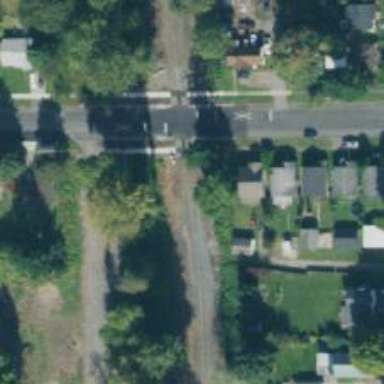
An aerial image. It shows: Crossing for the railway.